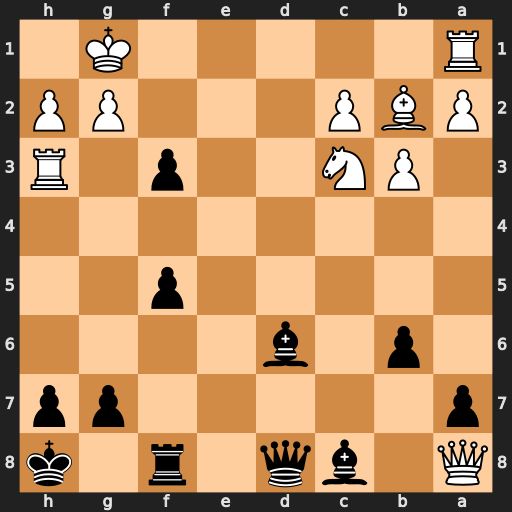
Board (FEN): Q1bq1r1k/p5pp/1p1b4/5p2/8/1PN2p1R/PBP3PP/R5K1
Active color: b
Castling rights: -
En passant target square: -
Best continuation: f2+ Kxf2 Bc5+ Ke1 Re8+ Ne4 Rxe4+ Qxe4 fxe4